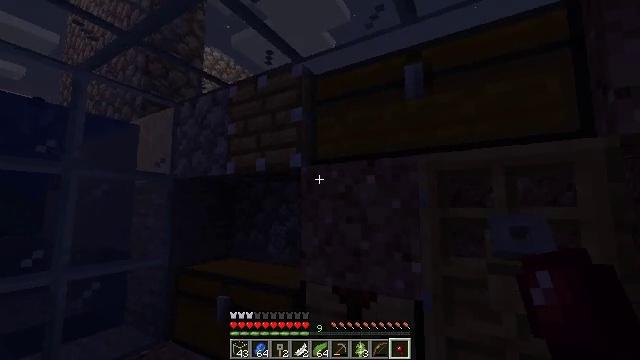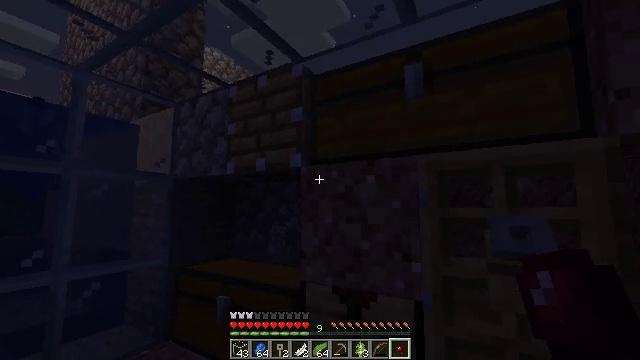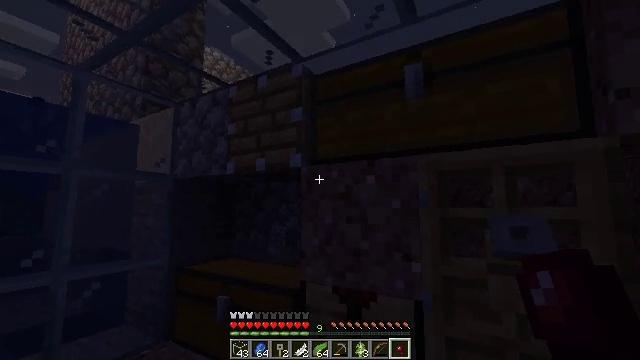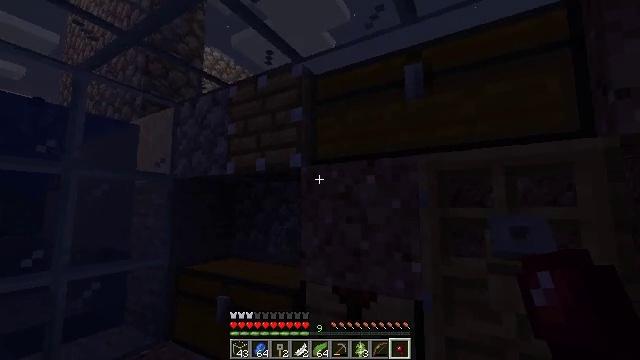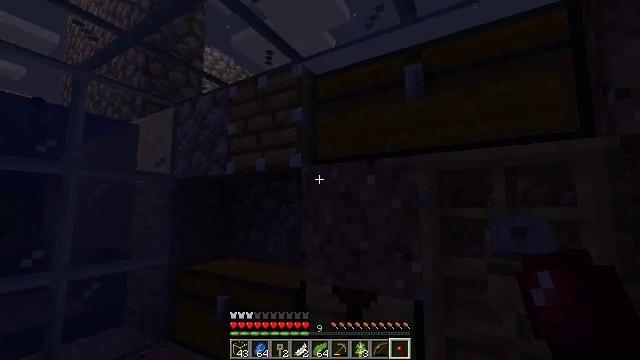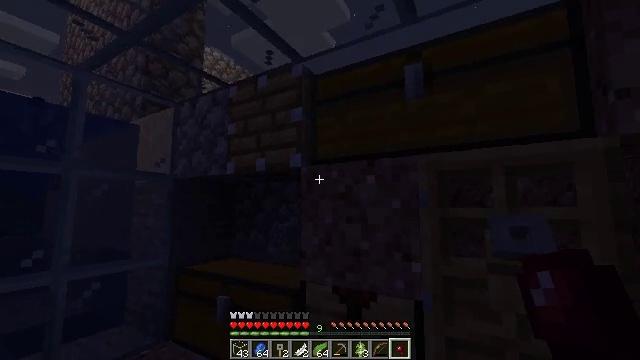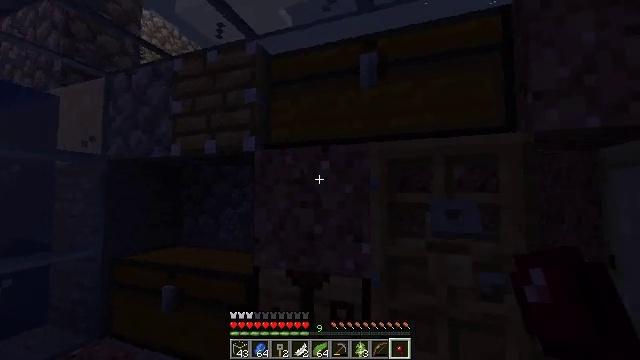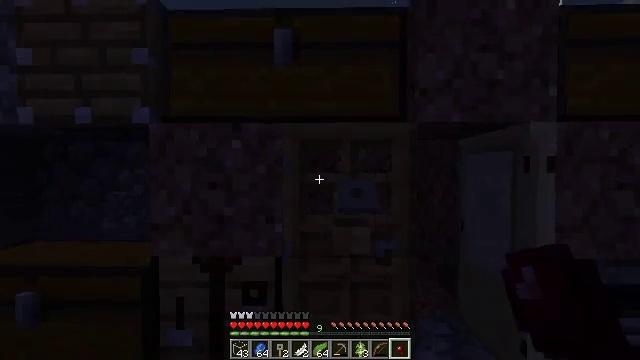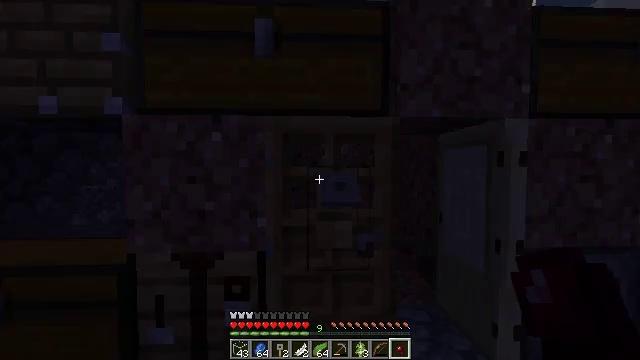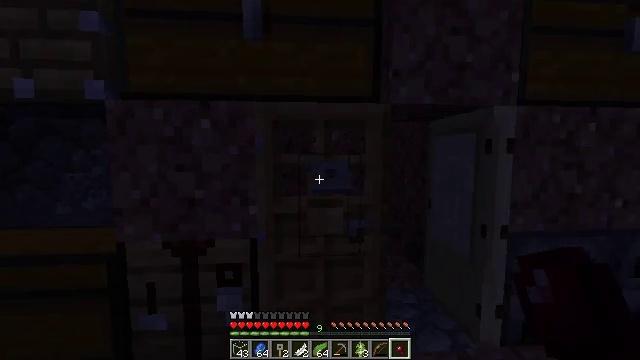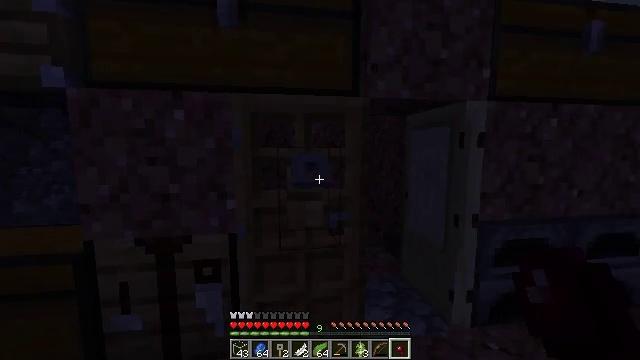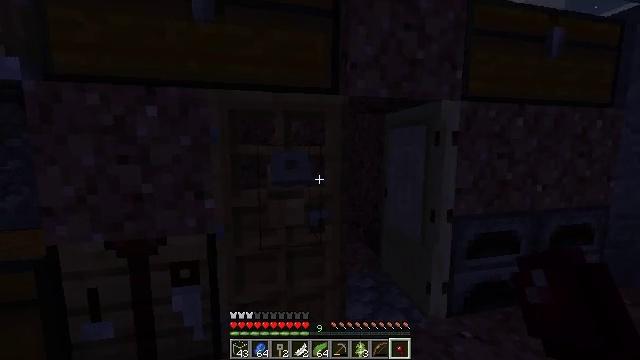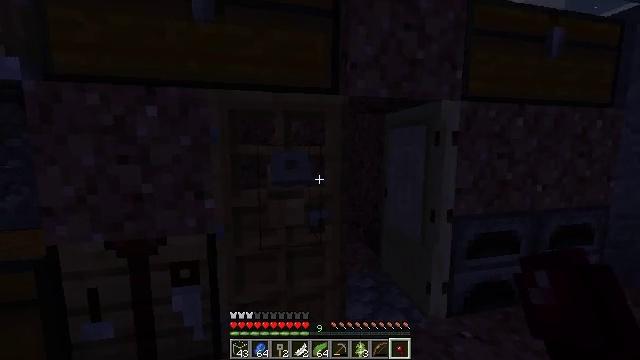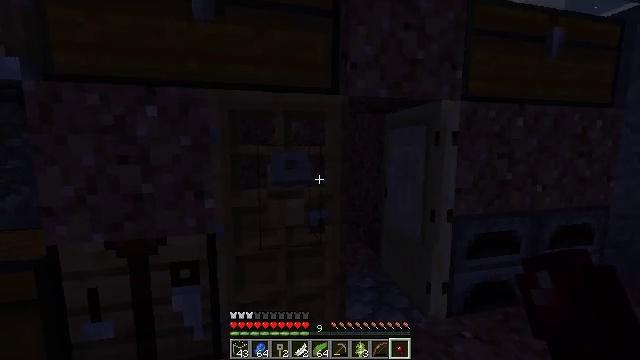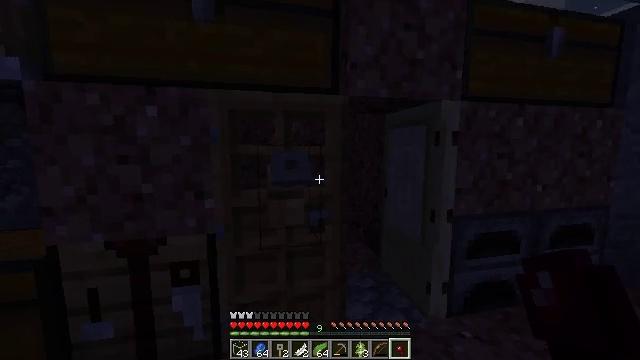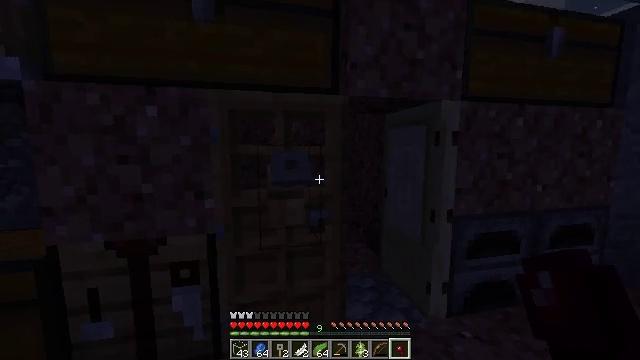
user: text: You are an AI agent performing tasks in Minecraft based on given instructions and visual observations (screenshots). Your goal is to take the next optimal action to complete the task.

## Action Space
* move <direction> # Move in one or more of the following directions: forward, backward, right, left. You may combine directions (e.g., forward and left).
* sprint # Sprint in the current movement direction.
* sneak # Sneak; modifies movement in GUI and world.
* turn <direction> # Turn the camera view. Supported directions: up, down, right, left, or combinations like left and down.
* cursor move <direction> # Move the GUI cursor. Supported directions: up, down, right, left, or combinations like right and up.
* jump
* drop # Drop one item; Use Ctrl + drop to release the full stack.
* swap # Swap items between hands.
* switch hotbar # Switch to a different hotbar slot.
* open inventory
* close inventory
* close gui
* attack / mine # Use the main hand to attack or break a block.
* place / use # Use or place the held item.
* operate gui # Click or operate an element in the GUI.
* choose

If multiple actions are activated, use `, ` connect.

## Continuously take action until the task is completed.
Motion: motion action
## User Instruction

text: Destroy the tripwire hook.
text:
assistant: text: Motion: no_op
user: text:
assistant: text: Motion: no_op
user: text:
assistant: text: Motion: no_op
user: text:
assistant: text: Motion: no_op
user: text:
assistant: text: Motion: no_op
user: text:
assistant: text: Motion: turn right and down
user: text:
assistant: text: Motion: turn right and down
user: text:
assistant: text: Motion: turn right and down
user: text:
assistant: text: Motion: turn right and down
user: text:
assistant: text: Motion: turn right and down
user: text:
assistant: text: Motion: turn right
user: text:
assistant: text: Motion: no_op
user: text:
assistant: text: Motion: no_op
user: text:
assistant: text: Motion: no_op
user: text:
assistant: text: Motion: no_op
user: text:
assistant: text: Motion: turn left
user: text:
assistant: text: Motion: turn left
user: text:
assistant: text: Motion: no_op
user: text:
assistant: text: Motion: turn left
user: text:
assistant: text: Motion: no_op
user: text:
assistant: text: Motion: no_op
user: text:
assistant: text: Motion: no_op
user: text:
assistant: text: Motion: attack / mine
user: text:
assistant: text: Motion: attack / mine
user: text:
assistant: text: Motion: attack / mine
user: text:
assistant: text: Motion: attack / mine
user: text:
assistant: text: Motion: no_op
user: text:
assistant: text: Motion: no_op